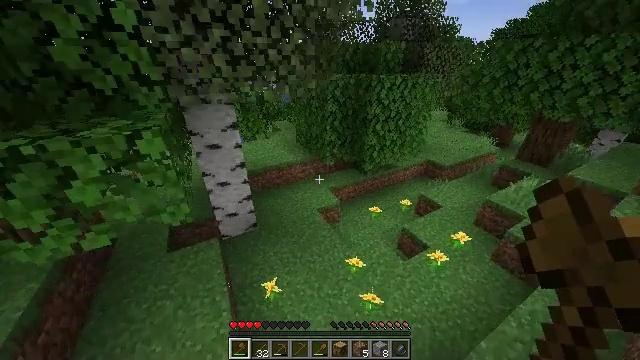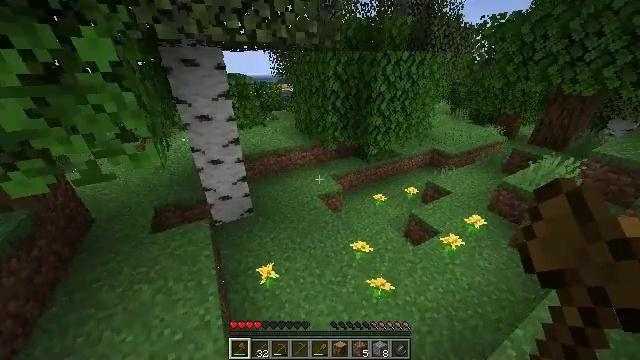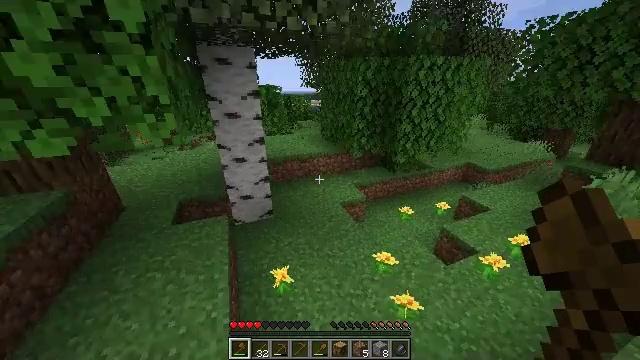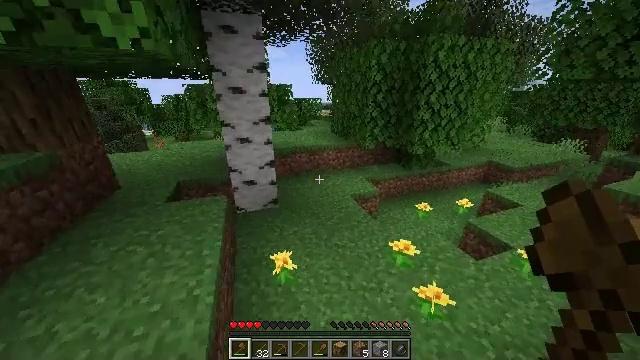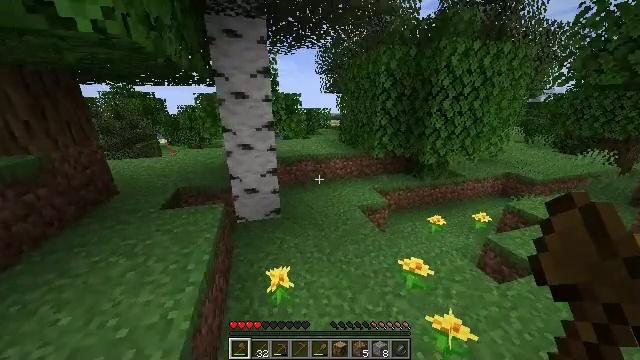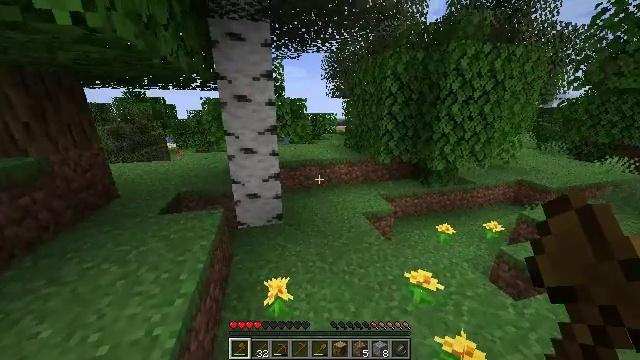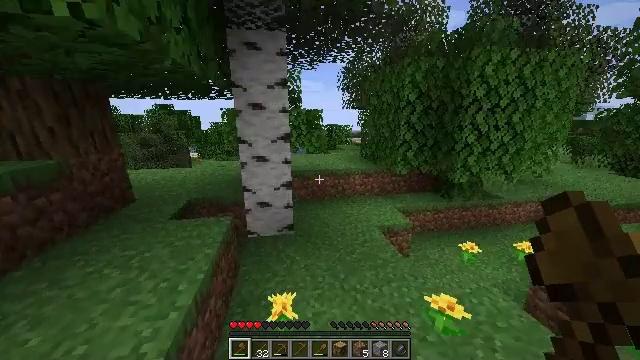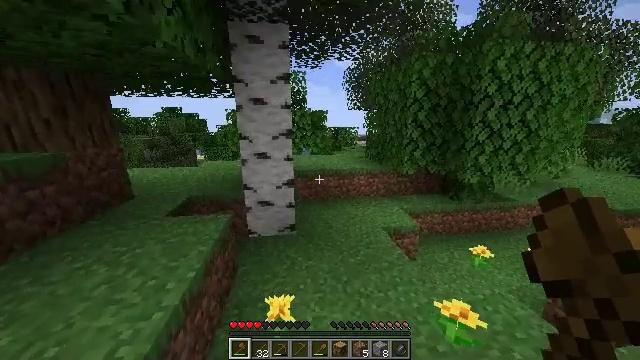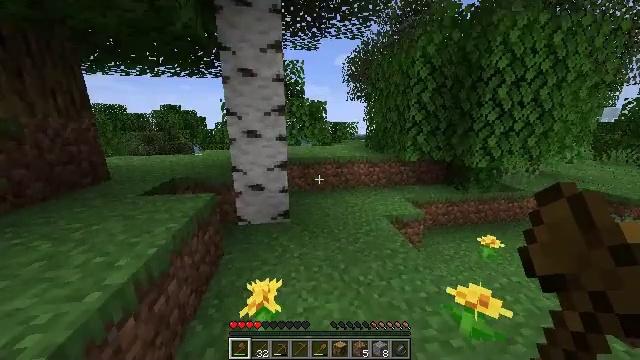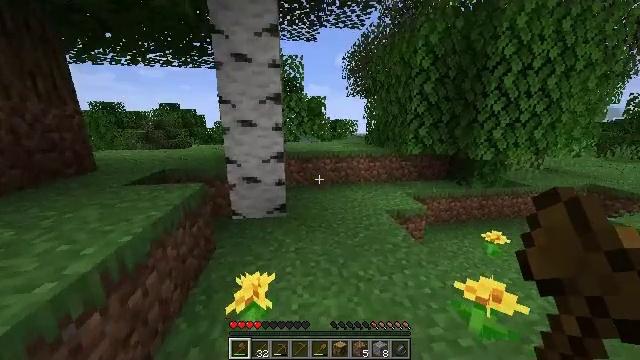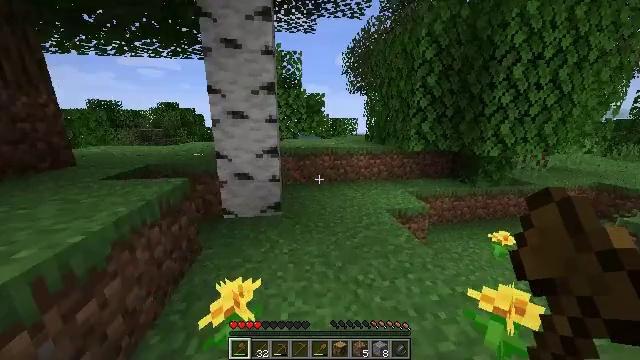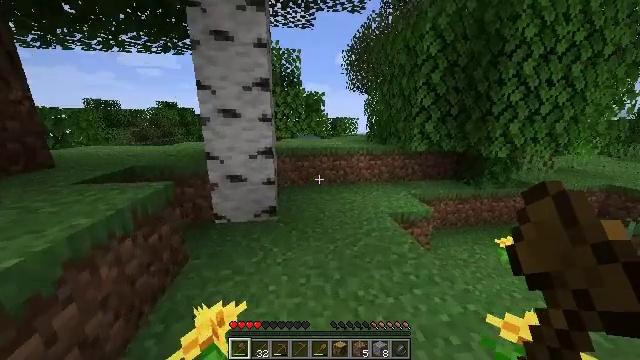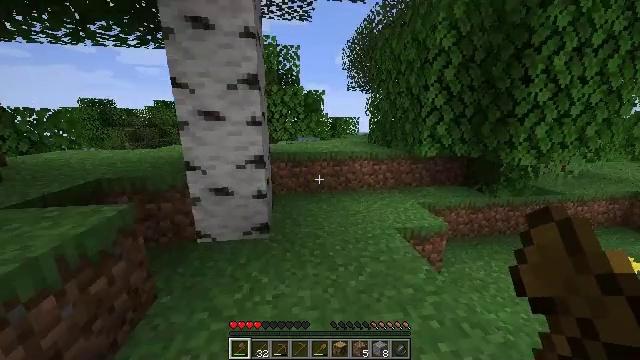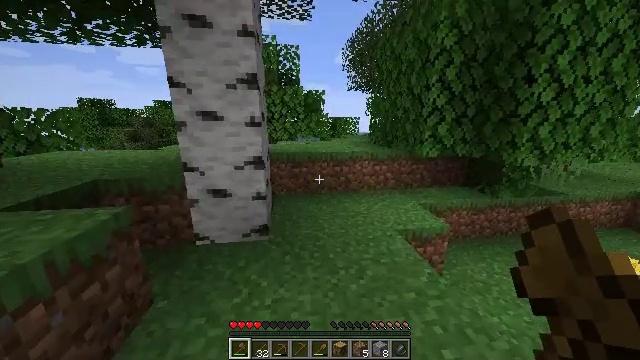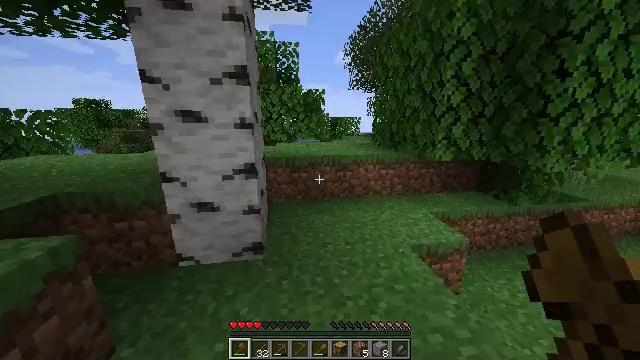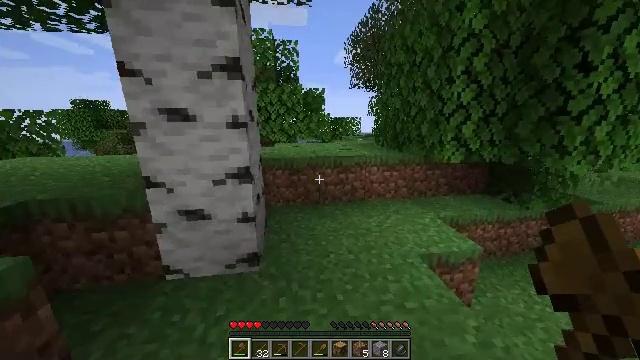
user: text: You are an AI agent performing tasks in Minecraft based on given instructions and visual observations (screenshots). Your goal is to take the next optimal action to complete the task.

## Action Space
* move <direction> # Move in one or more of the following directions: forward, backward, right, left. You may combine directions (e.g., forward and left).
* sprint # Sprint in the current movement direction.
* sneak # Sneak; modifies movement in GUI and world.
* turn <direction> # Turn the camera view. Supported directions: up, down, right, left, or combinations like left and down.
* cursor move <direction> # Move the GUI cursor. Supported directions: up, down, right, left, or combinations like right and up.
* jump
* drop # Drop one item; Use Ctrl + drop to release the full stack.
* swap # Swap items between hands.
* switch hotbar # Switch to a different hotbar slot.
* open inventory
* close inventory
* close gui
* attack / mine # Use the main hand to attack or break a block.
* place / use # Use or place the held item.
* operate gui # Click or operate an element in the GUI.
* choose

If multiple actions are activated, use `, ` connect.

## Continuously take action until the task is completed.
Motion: motion action
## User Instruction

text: Gather sand from the desert.
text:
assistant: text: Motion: move forward and move right, sprint
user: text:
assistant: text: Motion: move forward and move right, sprint, turn left and up
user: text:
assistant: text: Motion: move forward and move right, sprint, turn left and up
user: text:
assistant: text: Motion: move forward and move right, sprint, turn left and up
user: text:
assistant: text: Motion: move forward, sprint, turn left and up
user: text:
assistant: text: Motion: move forward, sprint, turn left and up
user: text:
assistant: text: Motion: move forward, sprint, turn left
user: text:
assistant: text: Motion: move forward, sprint
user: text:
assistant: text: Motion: move forward, sprint
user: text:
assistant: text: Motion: move forward, sprint
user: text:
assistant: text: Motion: move forward, sprint
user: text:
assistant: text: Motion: move forward, sprint
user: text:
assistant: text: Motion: move forward, sprint
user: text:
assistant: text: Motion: move forward, sprint
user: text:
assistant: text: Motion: move forward, sprint
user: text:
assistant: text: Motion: move forward, sprint
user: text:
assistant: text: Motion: move forward, sprint, turn right
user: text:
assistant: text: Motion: move forward, sprint, turn right
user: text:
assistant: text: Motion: move forward, sprint
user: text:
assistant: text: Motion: move forward, sprint
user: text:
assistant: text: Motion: move forward, sprint
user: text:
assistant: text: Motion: move forward, sprint
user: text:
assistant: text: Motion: move forward, sprint, turn right
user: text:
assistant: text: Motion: move forward, sprint, turn right
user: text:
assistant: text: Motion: move forward and move left, sprint, jump
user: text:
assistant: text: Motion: move forward and move left, sprint, jump
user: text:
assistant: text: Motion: move forward and move left, sprint, turn down, jump
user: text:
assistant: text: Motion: move forward and move left, sprint, turn down, jump
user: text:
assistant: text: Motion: move forward, sprint
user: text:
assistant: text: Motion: move forward, sprint